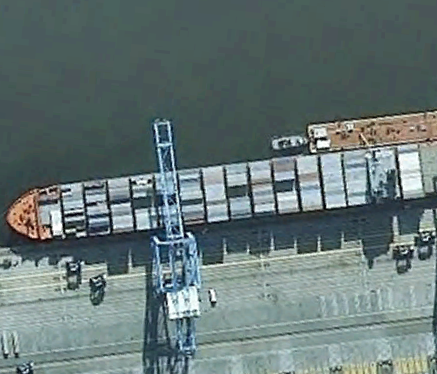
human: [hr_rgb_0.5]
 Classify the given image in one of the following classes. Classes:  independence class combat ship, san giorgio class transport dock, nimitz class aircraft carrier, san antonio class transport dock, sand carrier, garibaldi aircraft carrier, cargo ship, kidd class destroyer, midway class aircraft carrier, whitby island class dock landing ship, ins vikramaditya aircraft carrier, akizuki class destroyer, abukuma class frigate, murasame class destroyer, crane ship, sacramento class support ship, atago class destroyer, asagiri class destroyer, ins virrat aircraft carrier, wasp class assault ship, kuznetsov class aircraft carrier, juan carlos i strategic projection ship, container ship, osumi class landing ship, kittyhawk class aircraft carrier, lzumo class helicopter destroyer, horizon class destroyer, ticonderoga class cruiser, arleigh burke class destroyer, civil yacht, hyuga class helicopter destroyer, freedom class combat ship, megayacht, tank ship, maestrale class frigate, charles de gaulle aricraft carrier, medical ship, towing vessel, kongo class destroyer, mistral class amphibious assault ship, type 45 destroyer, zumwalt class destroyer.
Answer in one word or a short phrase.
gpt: Container ship